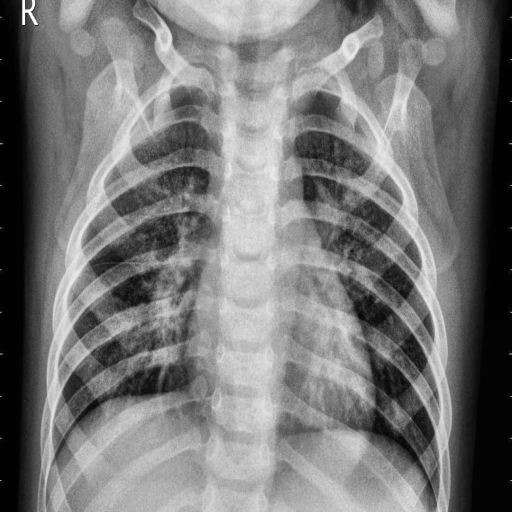
Finding: PNEUMONIA